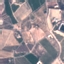
Land use / land cover class: PermanentCrop